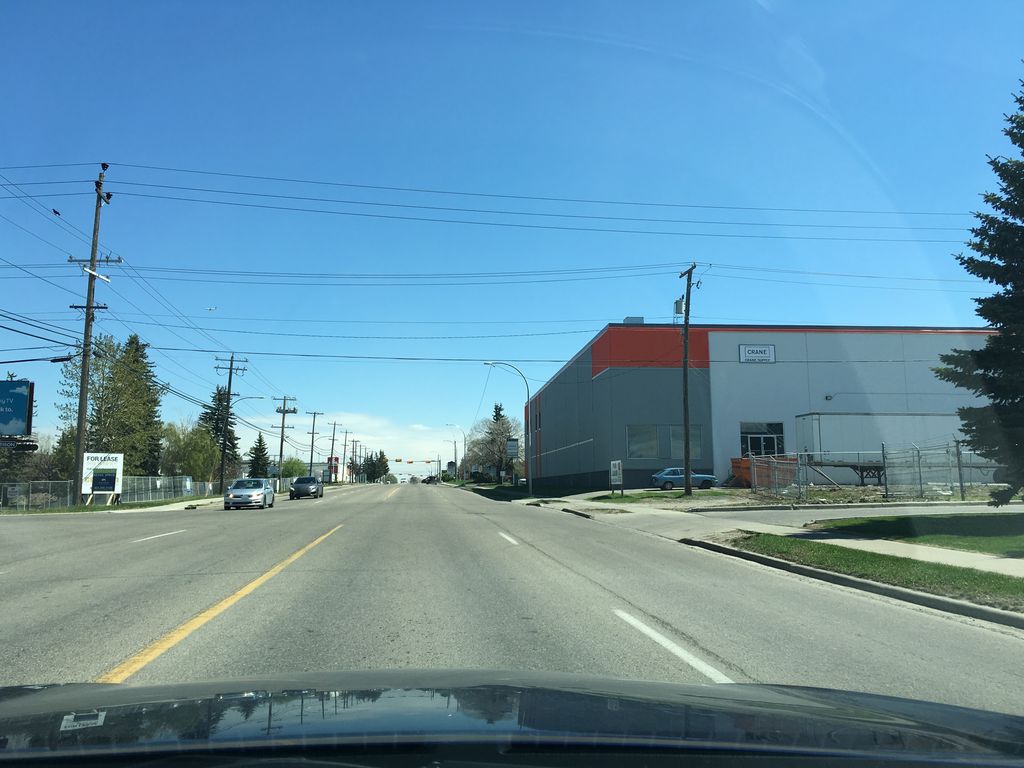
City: calgary